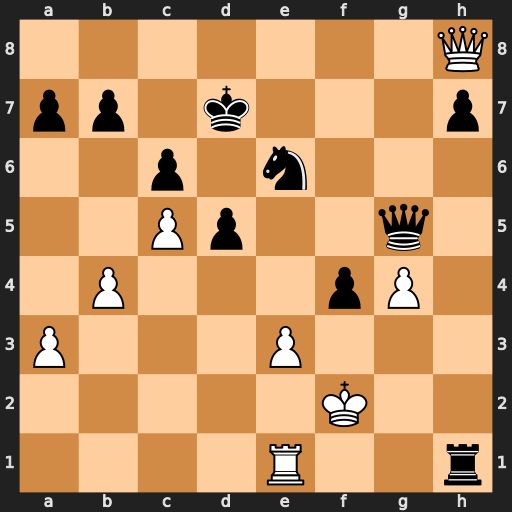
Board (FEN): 7Q/pp1k3p/2p1n3/2Pp2q1/1P3pP1/P3P3/5K2/4R2r
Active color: w
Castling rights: -
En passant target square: -
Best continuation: Rxh1 fxe3+ Ke1